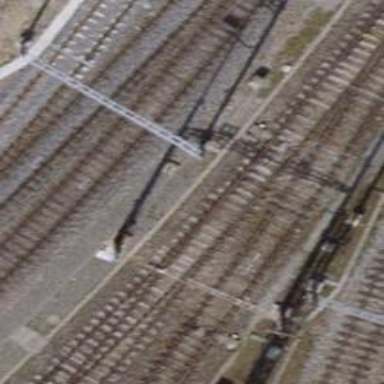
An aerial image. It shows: Railway yard with single rail track. The electrified track has contact line for power supply.